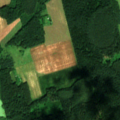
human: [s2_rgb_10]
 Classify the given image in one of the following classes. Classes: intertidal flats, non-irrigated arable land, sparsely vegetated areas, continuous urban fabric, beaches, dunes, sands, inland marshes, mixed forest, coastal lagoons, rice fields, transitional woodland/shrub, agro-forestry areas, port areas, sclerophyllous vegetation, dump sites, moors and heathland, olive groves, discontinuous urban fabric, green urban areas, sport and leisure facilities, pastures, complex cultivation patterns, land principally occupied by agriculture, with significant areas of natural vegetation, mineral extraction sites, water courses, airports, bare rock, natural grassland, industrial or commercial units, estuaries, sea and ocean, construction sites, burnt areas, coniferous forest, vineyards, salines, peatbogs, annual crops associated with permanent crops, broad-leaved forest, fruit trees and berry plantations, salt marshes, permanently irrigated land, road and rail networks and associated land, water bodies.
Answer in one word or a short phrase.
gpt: non-irrigated arable land, complex cultivation patterns, broad-leaved forest, coniferous forest